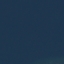
Label: SeaLake